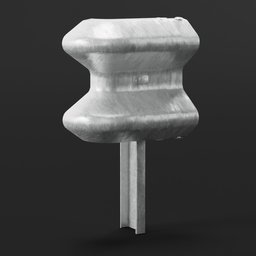
Label: mechanical